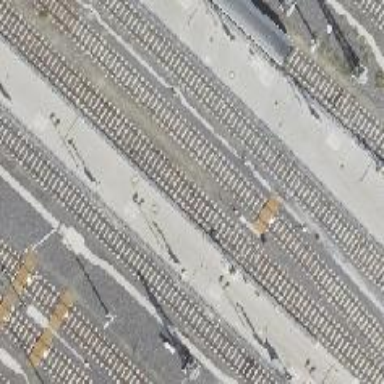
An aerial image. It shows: Railway signal.